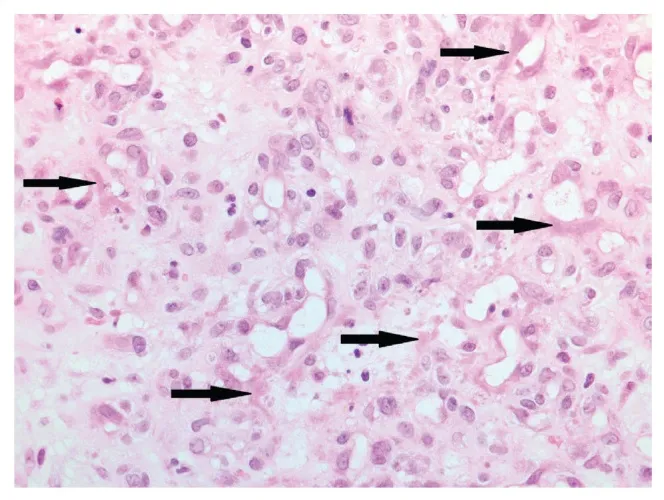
A proliferation of capillaries is noted with basophilic clumps of bacteria, indicated by arrows, characteristic of bacillary angiomatosis (original magnification x 400).
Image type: pathology (h&e)